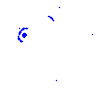
Particle: electron